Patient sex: M
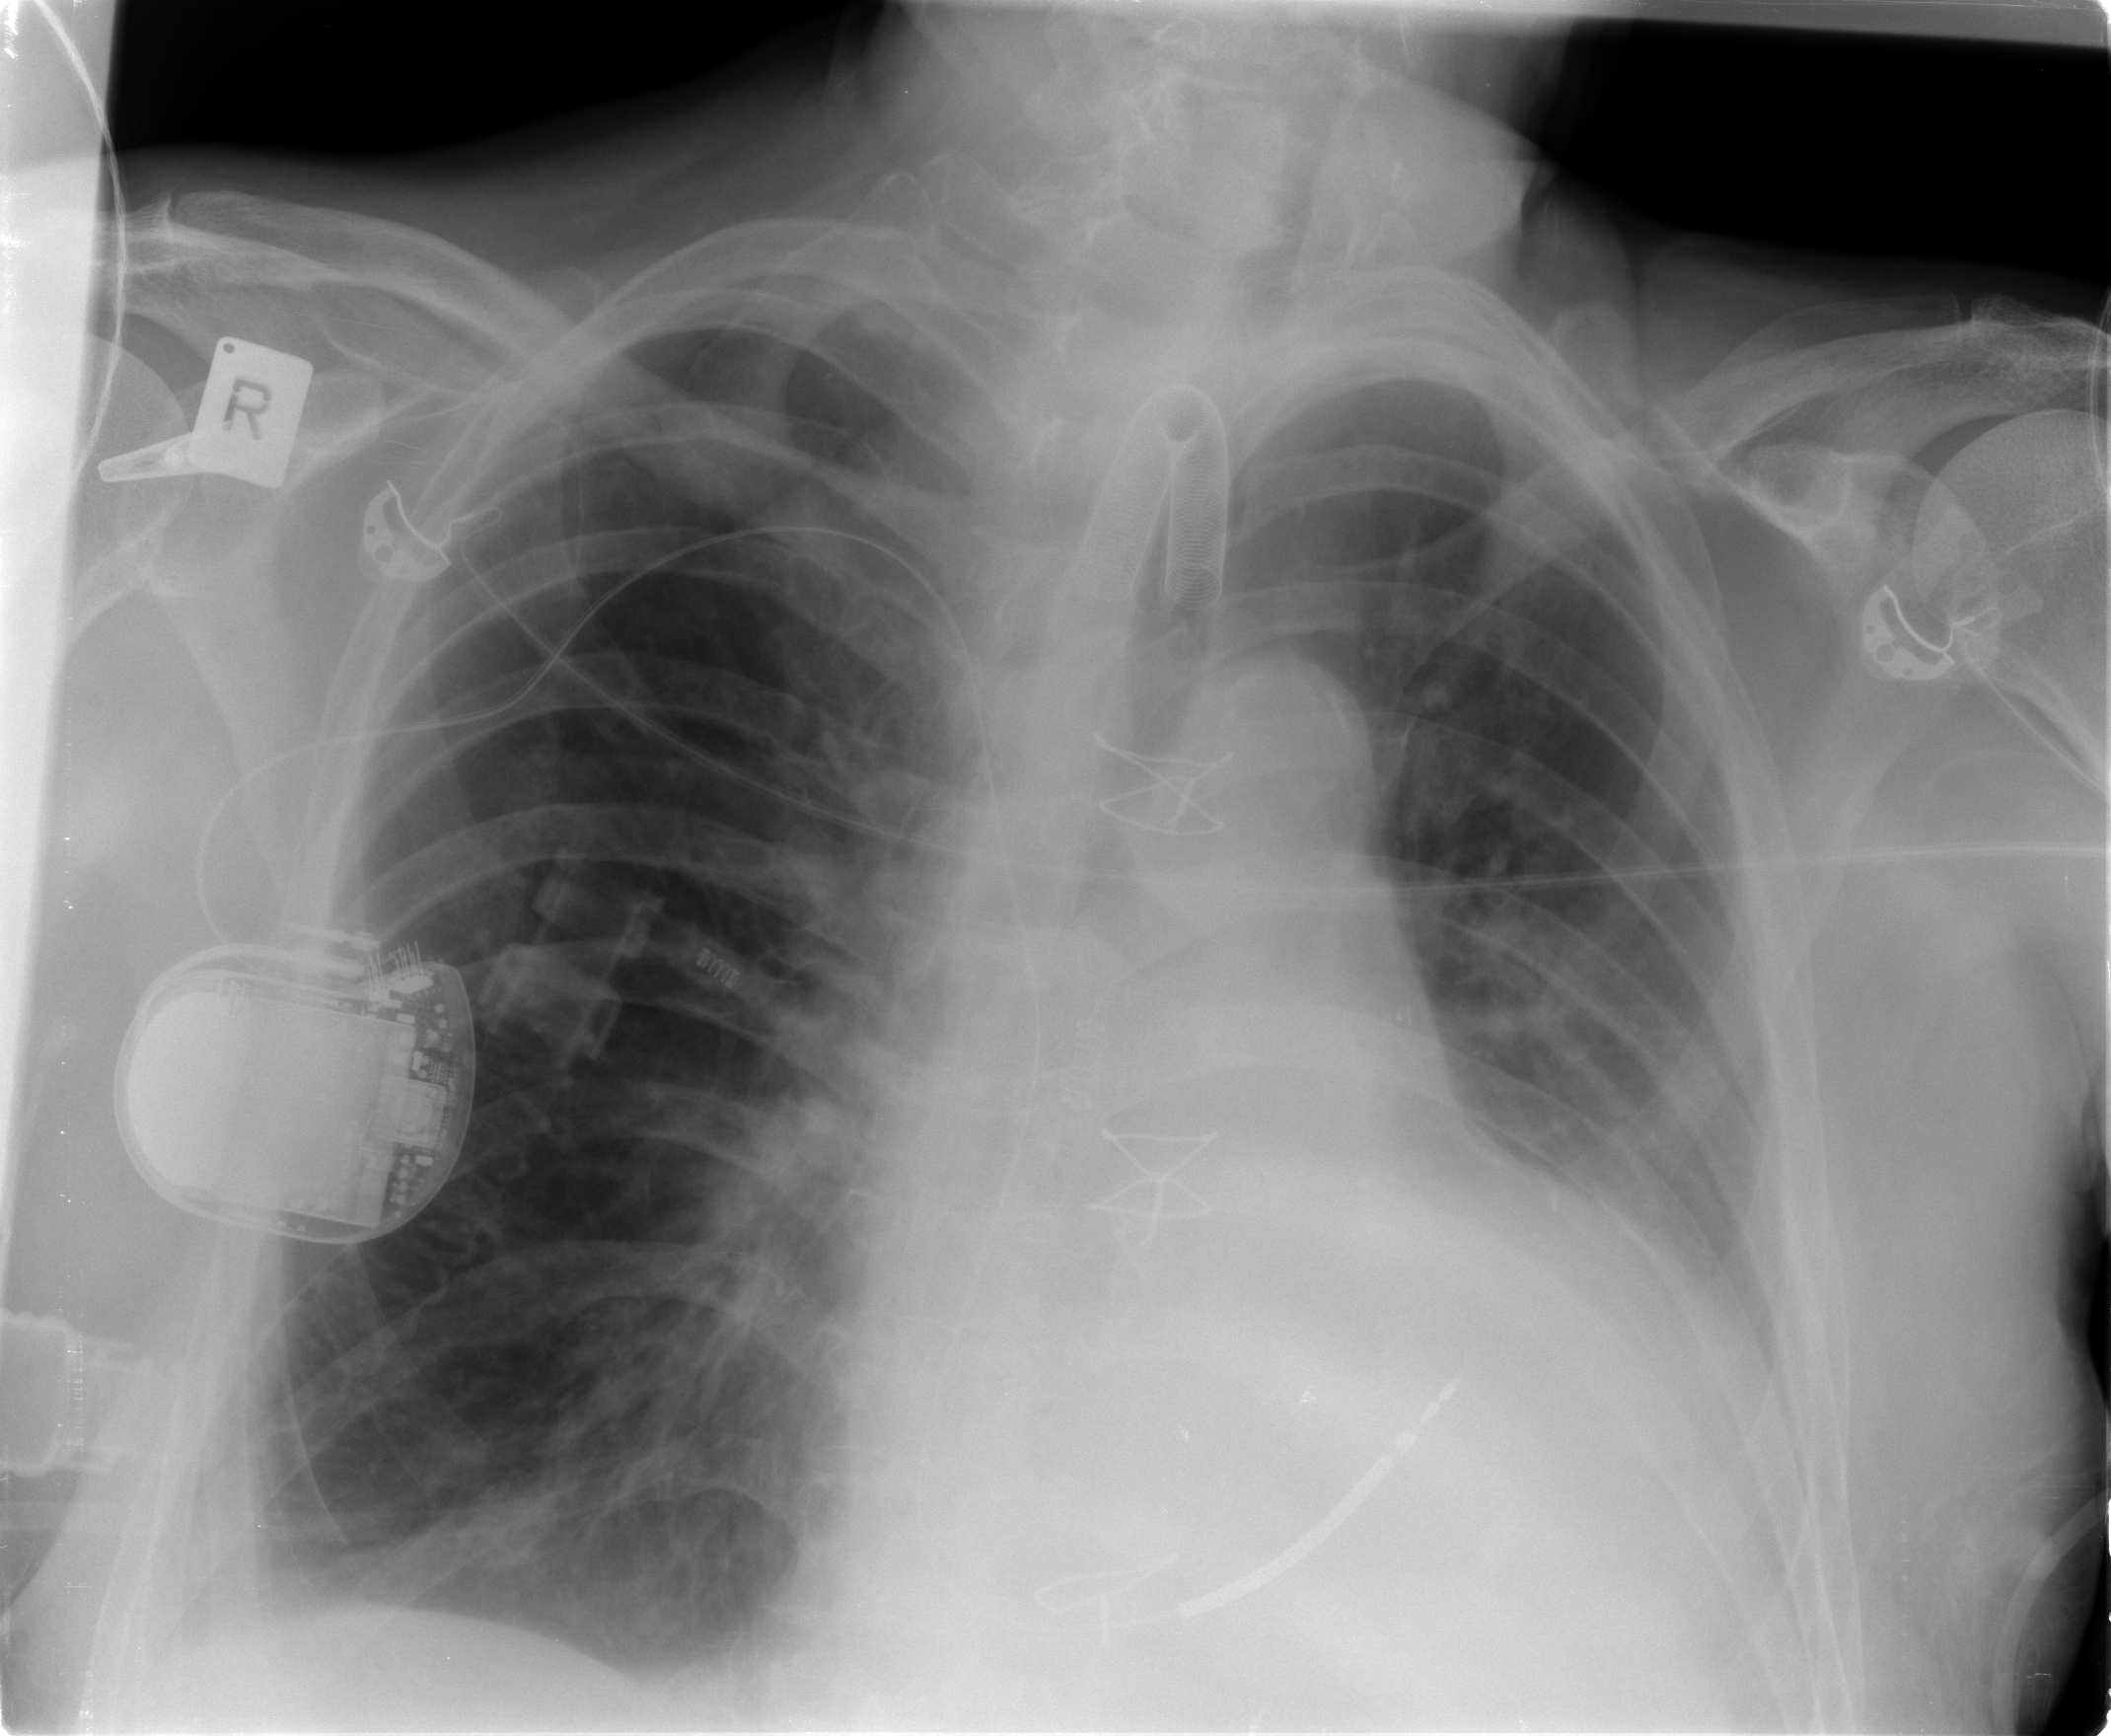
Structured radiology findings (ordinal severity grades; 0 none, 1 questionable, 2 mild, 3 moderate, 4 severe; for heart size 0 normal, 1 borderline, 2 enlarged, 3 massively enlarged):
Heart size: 0
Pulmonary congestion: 2
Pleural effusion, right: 2
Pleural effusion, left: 2
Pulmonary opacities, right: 1
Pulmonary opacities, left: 0
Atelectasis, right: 2
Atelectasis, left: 2